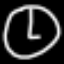
Label: clock